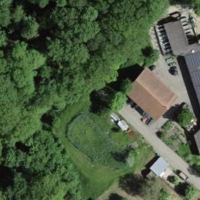
EUNIS habitat code: 25
Species observed at this site:
Certhia brachydactyla
Vicia sepium
Corvus corone
Podarcis muralis
Cyanistes caeruleus
Corylus avellana
Phoenicurus ochruros
Fringilla coelebs
Passer domesticus
Ciconia ciconia
Turdus merula